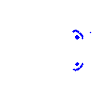
Particle: kaon